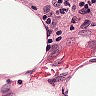
Metastatic tissue present: yes